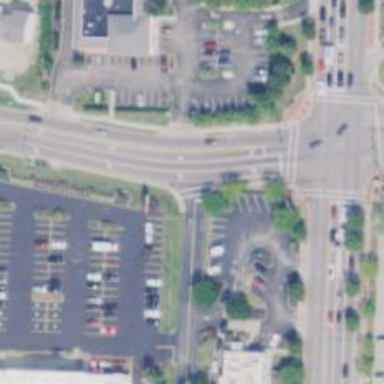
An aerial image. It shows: Marked footway crossing with lines.